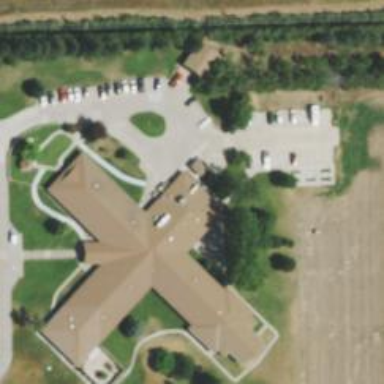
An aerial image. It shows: Nursing home.